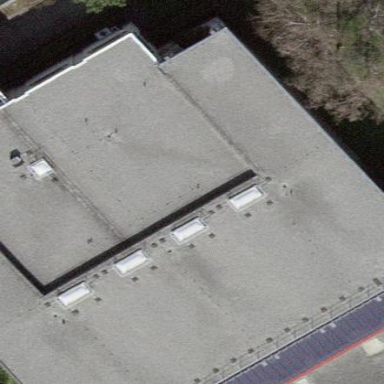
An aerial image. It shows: Public building.